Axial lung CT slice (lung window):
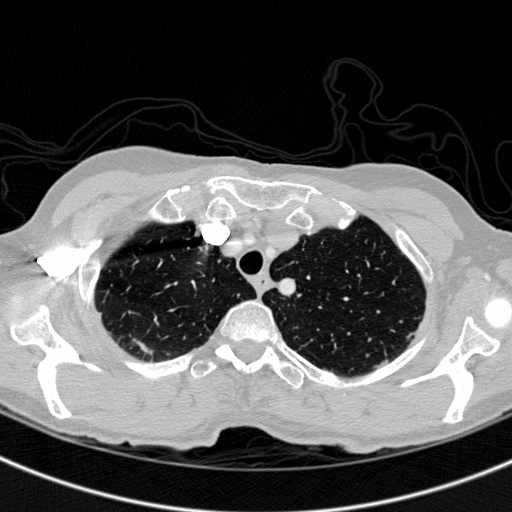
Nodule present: no